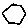
Label: hexagon